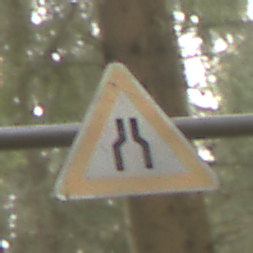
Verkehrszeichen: VerengteFahrbahn
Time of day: MorningAfternoon
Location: Outdoor (Nature)
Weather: Overcast
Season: Winter
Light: Natural